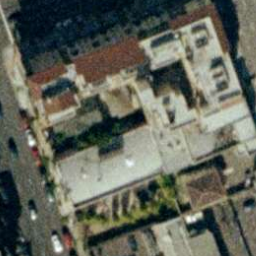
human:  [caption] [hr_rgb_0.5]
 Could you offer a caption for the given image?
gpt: Buildings and roads .

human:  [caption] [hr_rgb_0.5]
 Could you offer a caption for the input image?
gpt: There are some cars on the road .

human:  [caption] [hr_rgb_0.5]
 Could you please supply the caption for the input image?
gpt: There are lots of buildings .

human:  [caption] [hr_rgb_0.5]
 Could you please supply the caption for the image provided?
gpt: There is one road next to many buildings .

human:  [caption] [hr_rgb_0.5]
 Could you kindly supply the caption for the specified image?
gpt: There are some cars on the road beside the buildings .